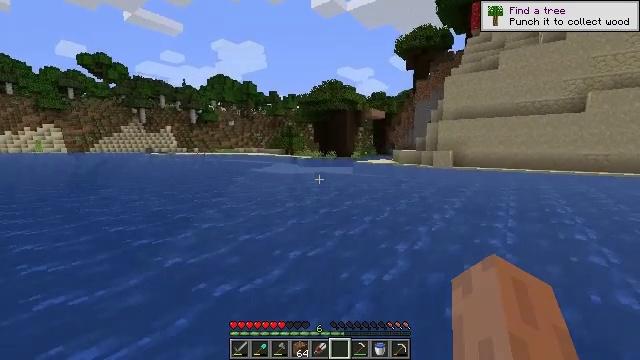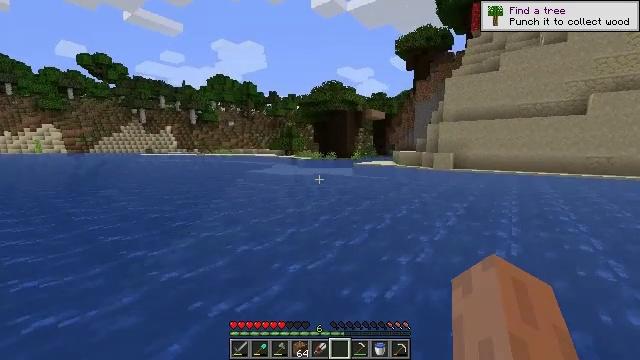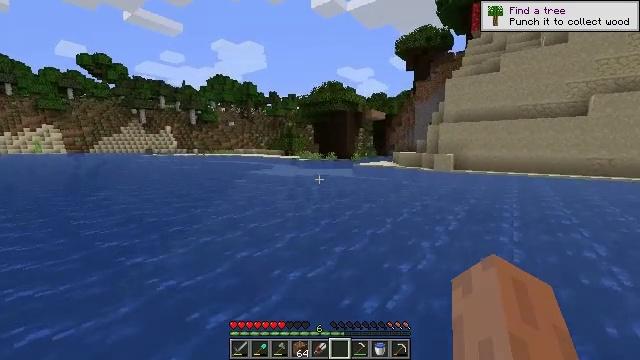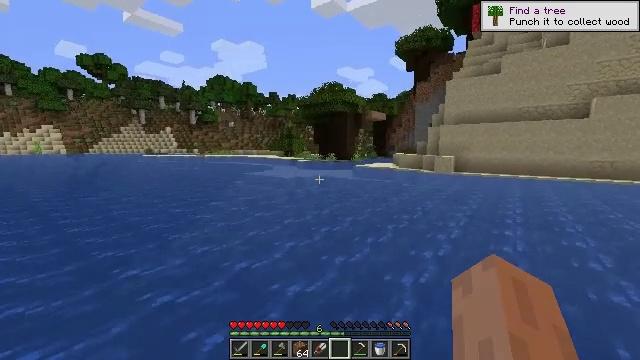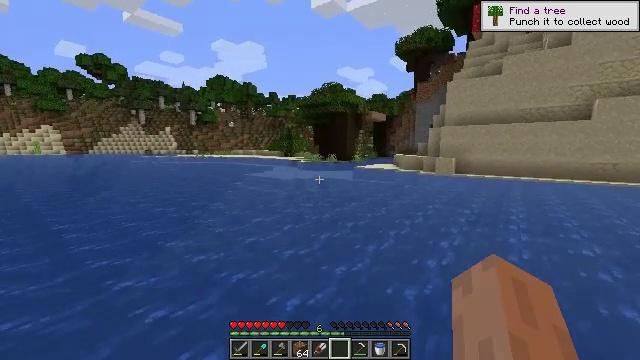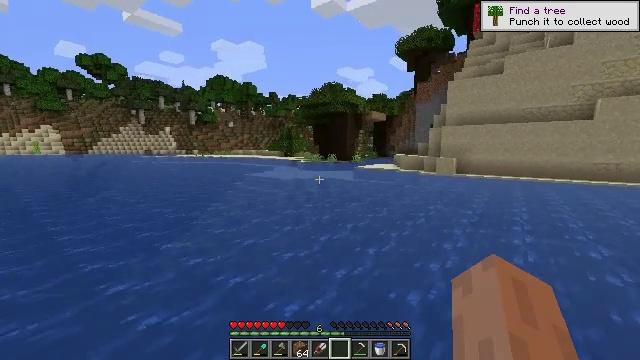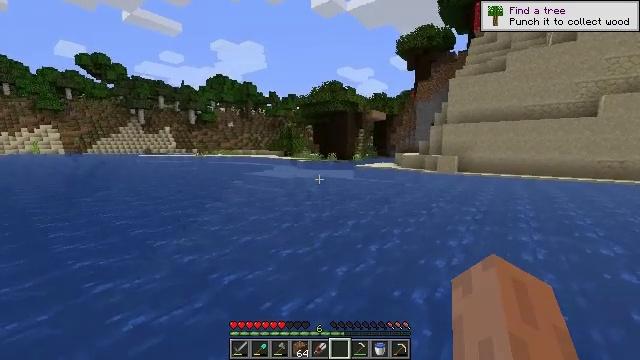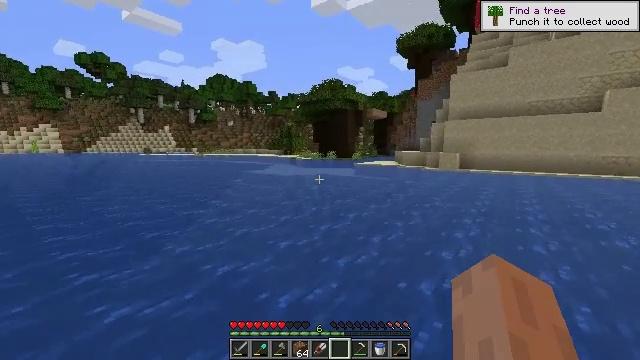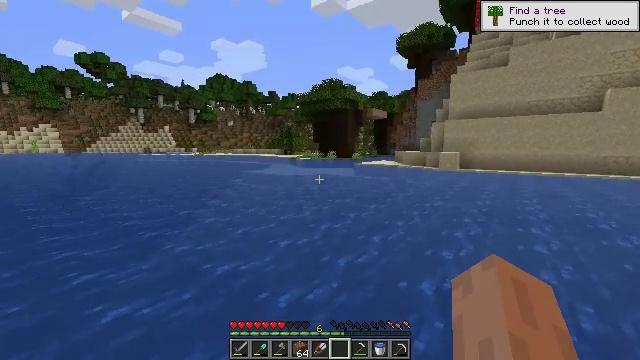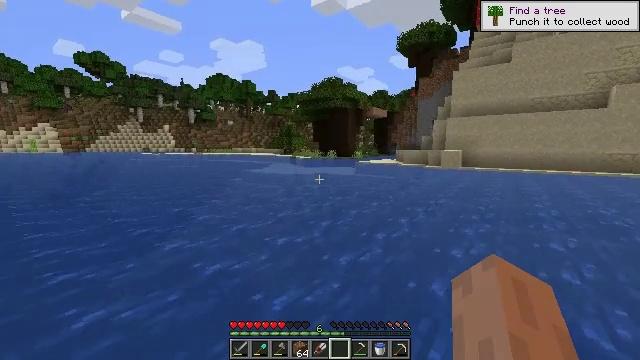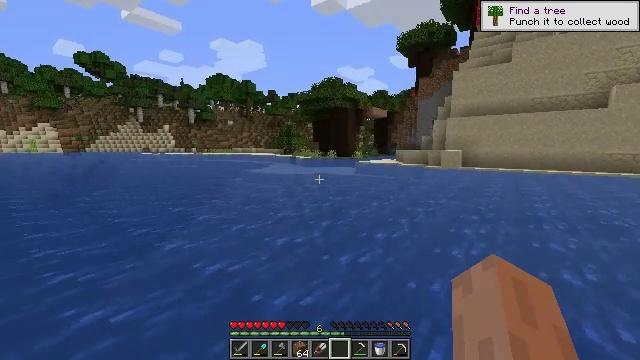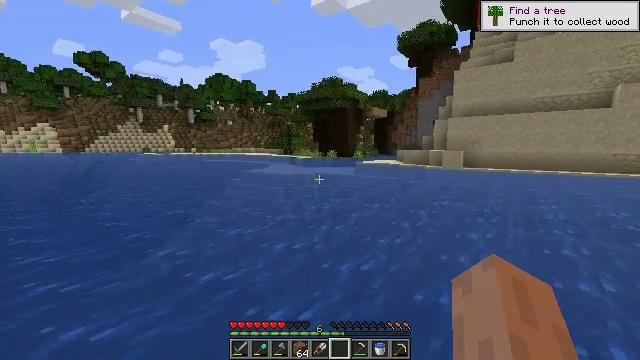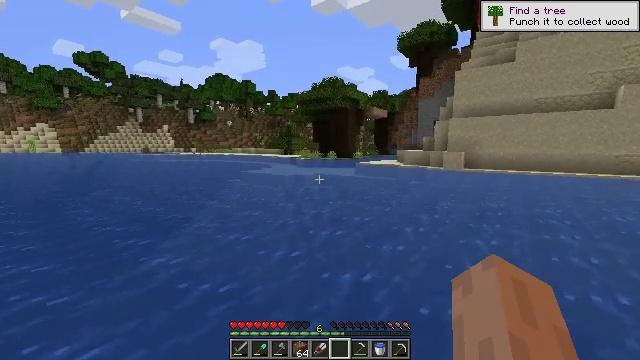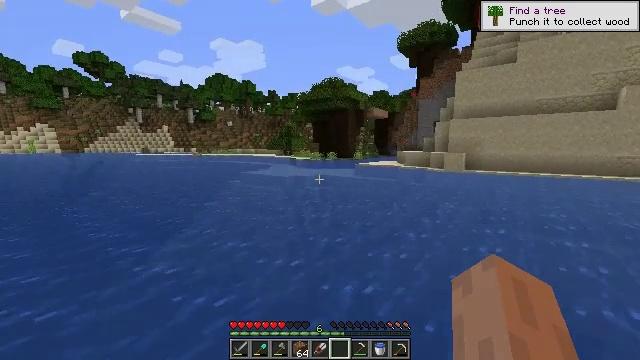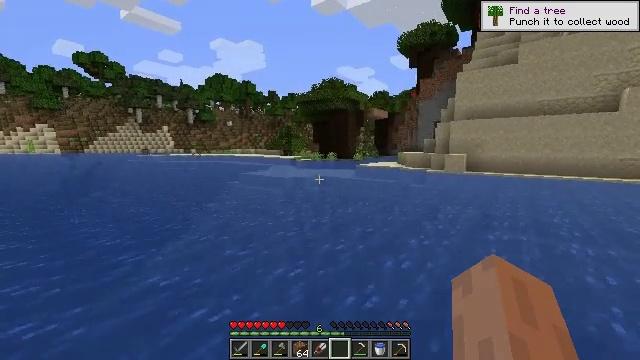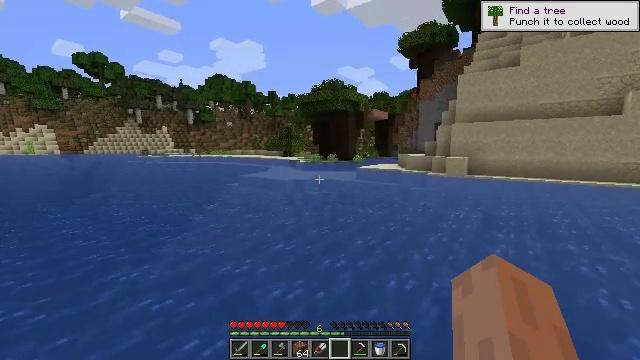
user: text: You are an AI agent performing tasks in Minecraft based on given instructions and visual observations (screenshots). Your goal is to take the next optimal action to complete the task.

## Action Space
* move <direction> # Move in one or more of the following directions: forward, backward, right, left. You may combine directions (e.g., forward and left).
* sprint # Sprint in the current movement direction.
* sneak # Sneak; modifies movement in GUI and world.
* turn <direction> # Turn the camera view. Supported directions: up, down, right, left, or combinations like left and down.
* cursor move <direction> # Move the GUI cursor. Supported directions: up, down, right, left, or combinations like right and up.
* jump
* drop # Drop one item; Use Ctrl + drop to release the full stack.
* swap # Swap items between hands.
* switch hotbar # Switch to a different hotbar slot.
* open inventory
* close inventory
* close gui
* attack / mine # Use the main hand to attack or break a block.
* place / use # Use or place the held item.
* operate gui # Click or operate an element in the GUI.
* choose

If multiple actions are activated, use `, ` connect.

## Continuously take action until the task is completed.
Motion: motion action
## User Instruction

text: Harvest dark oak log for resources.
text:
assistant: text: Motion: move forward, jump
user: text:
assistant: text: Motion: move forward, jump
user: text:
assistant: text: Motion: move forward, jump
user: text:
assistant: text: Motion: move forward, jump
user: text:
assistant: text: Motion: move forward, jump
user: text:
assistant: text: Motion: move forward, jump
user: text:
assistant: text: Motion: move forward, jump
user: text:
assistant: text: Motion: move forward, jump
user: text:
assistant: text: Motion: move forward, jump
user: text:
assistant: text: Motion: move forward, jump
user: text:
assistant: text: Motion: move forward, jump
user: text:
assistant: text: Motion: move forward, jump
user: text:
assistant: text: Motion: move forward, jump
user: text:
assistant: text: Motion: move forward, jump
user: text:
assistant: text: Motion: move forward, jump
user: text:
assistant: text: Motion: move forward, jump
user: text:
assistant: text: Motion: move forward, jump
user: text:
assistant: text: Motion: move forward, jump
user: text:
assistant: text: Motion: move forward, jump
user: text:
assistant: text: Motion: move forward, jump
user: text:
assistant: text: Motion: move forward, jump
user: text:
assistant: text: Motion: move forward, jump
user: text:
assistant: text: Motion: move forward, jump
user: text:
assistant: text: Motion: move forward, jump
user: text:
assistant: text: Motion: move forward, jump
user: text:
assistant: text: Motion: move forward, jump
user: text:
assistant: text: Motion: move forward, jump
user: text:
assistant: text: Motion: move forward, jump
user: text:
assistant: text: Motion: move forward, jump
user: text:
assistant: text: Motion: move forward, jump